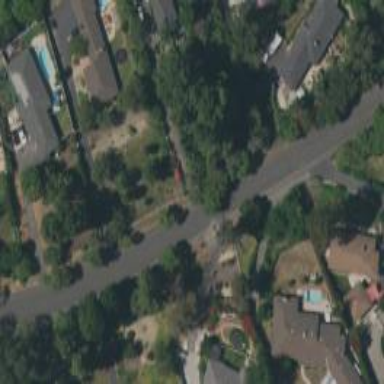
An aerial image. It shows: Driveway leading to service road.